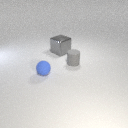
small blue rubber sphere in front of large gray metal cube